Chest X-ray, PA view. Patient: 57 years old, sex M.
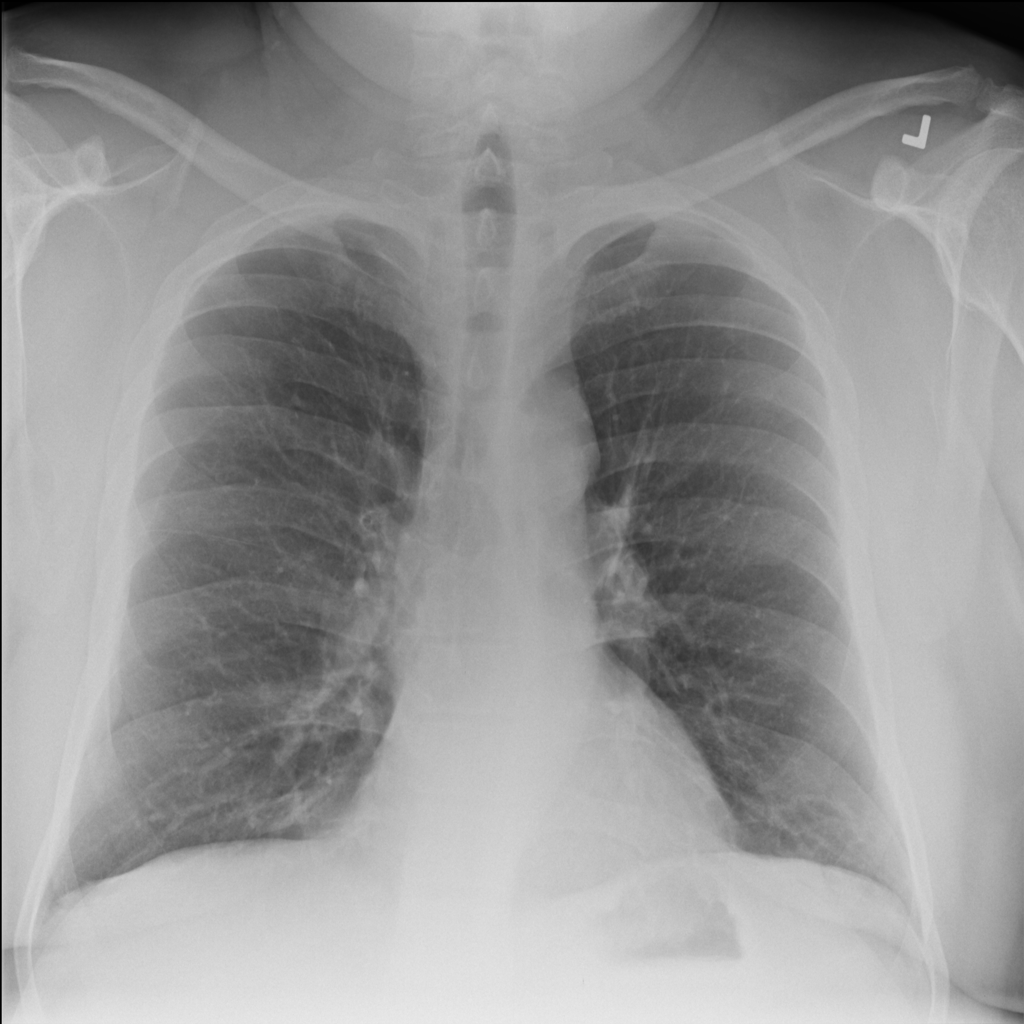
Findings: No Finding